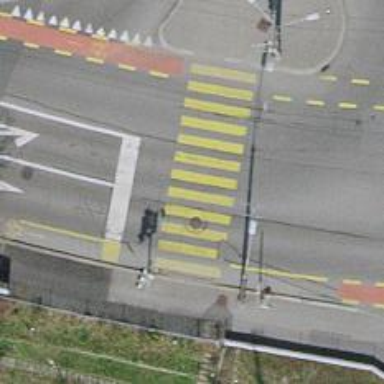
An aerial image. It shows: Crossing with marked traffic signals.